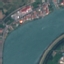
Label: River